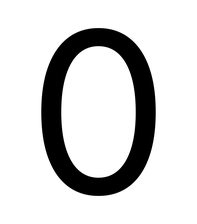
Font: Inter_Regular